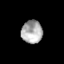
Tissue: lung
Cell type: Fibroblasts
Senescence score: 0.2399
Nuclear area (px): 472
Mean DAPI intensity: 171.589